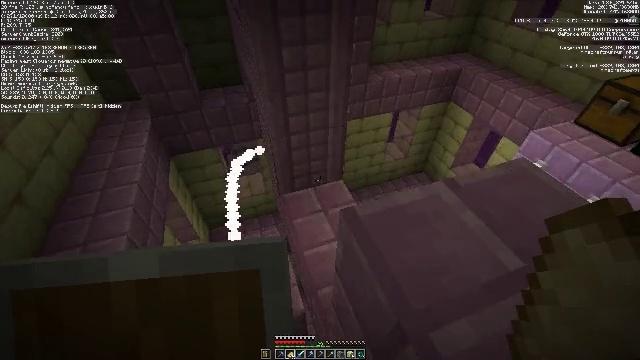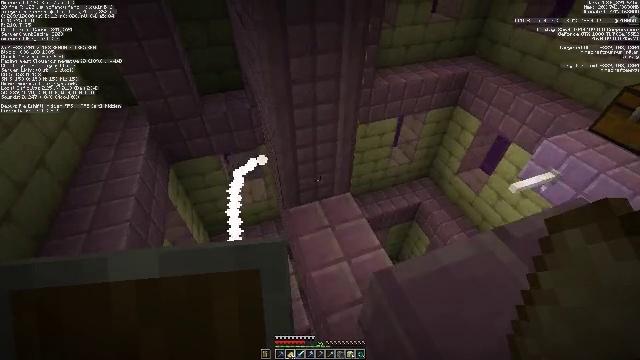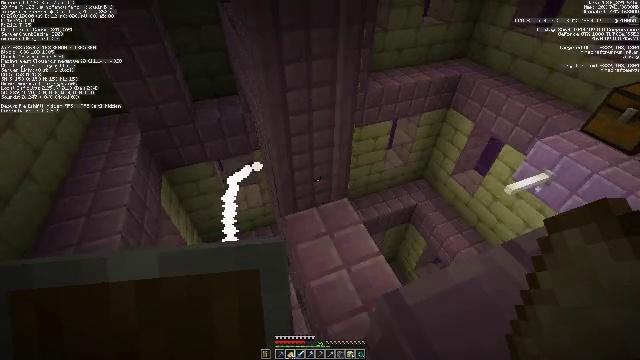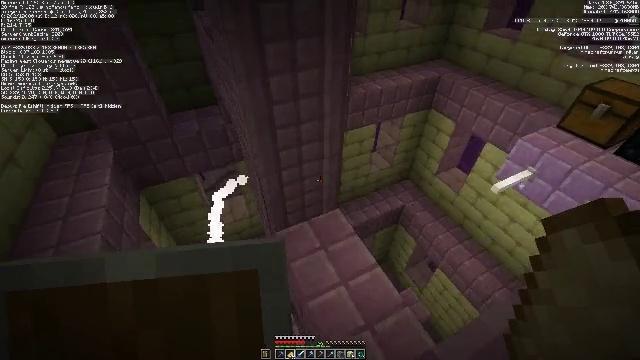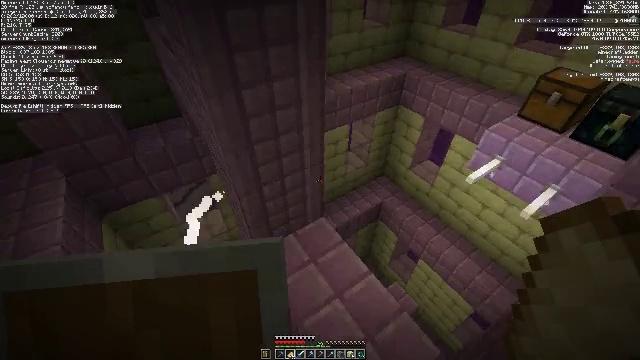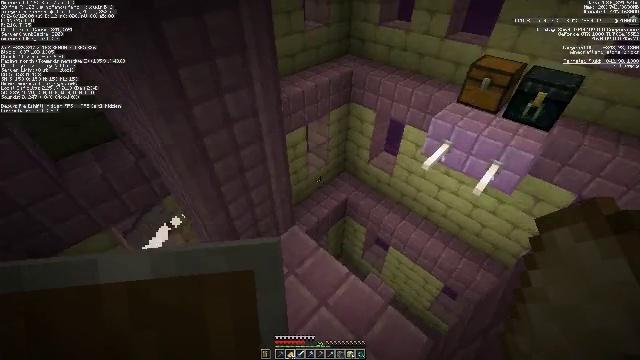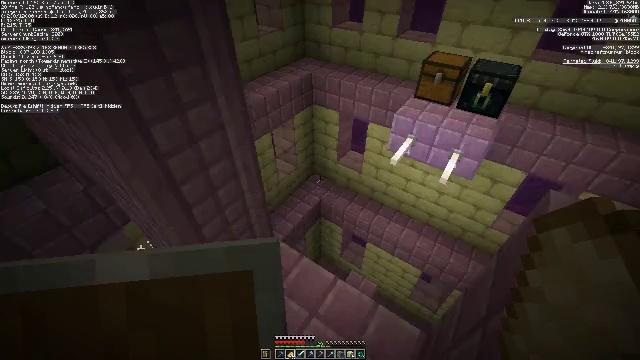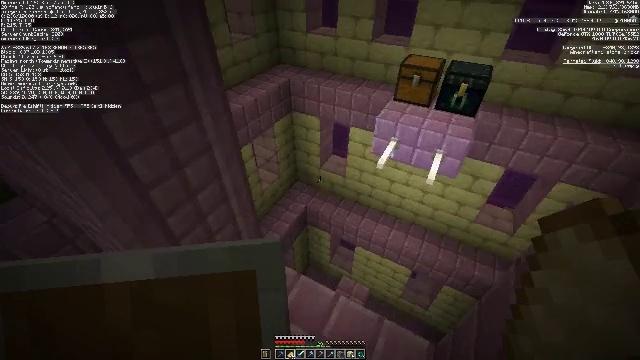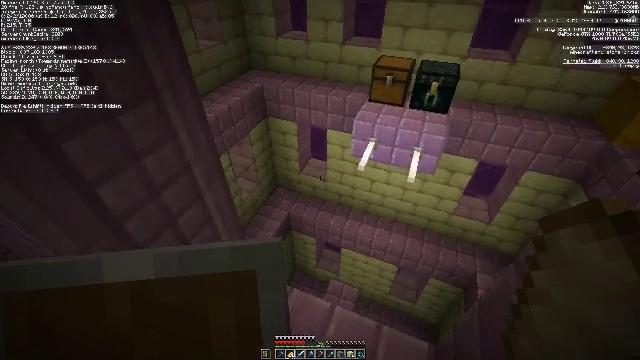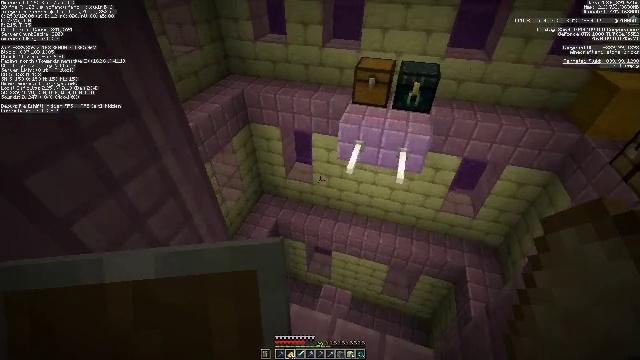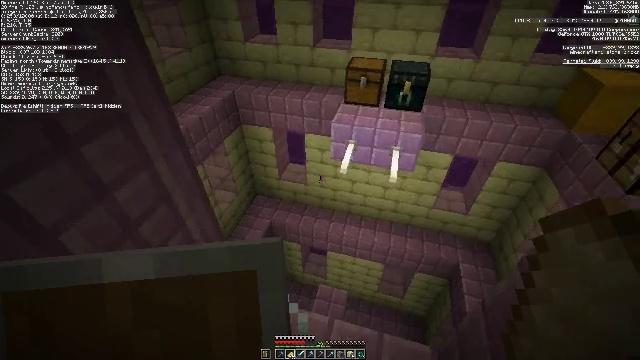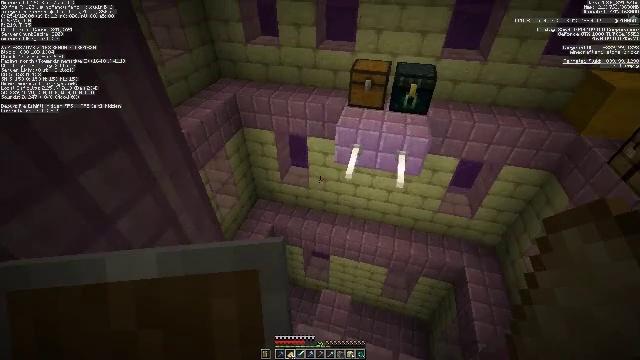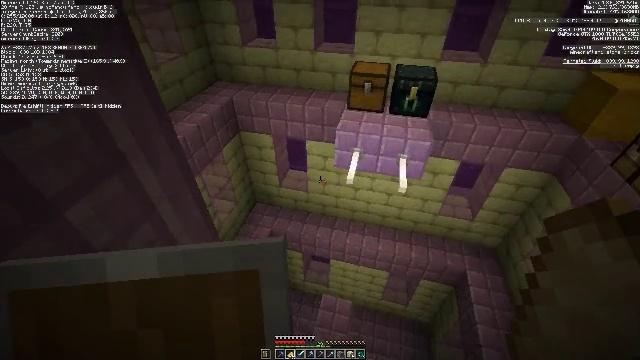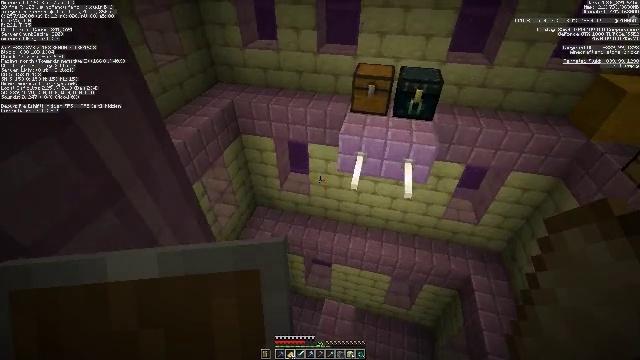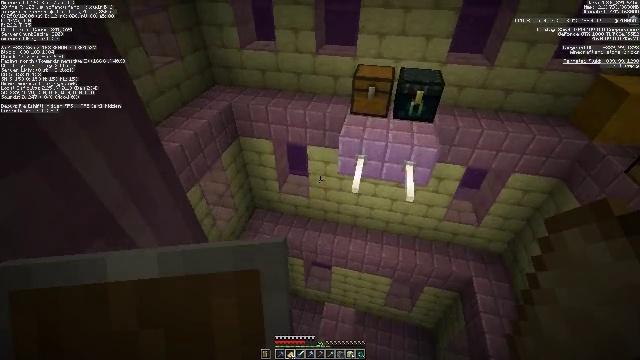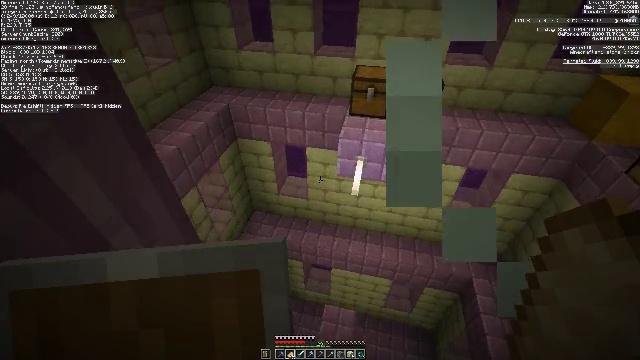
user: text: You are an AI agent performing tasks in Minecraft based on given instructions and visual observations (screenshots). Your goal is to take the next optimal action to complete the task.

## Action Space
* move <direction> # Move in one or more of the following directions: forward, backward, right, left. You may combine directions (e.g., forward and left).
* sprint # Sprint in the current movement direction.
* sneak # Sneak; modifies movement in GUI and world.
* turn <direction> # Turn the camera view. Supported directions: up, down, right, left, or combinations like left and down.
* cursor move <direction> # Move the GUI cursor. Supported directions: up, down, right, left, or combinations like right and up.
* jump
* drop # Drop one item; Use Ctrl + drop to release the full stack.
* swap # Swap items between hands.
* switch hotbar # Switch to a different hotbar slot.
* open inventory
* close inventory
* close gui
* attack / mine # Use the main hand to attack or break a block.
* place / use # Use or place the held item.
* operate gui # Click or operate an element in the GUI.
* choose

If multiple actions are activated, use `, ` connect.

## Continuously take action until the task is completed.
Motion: motion action
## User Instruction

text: Hunt a shulker.
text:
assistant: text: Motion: move forward
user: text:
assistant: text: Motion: move forward, turn right
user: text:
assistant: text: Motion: move forward, turn right
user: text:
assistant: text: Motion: move forward, turn right
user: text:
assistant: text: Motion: move forward, turn right
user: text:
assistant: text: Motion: move forward and move right, turn right
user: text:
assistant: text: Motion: move forward and move right, turn right
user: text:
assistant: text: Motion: move forward, turn right
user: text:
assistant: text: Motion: move forward, turn right
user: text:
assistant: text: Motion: move forward, turn right
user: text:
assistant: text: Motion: move forward
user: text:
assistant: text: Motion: move forward, turn right
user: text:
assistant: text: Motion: move forward
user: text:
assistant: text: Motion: move forward
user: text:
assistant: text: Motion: move forward
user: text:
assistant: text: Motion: move forward
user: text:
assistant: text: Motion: move forward
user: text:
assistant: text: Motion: move forward
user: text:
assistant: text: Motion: move forward
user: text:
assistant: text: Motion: move forward
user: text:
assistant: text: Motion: move forward
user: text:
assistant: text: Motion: move forward
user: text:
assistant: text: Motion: move forward
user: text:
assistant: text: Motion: move forward, turn right and down
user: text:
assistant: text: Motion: move forward, turn right and down
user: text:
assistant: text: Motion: move forward, turn right and down
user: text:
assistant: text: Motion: move forward, turn right
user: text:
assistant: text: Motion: move forward
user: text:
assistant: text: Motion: move forward
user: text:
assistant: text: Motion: move forward